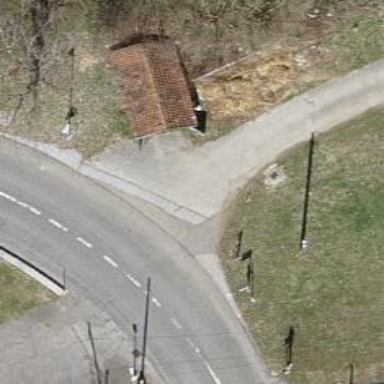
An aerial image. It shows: Bus stop with platform for public transport.